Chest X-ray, PA view. Patient: 57 years old, sex M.
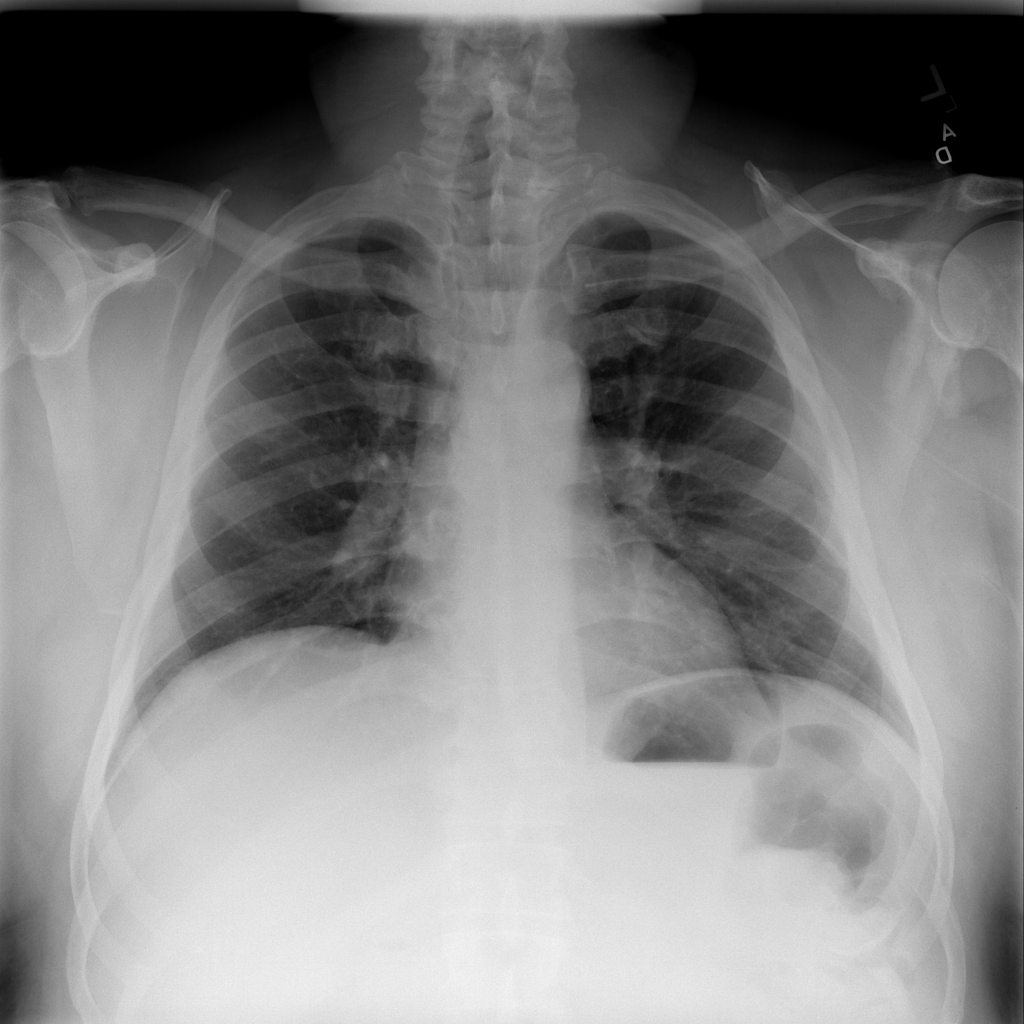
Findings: No Finding